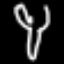
Label: fork